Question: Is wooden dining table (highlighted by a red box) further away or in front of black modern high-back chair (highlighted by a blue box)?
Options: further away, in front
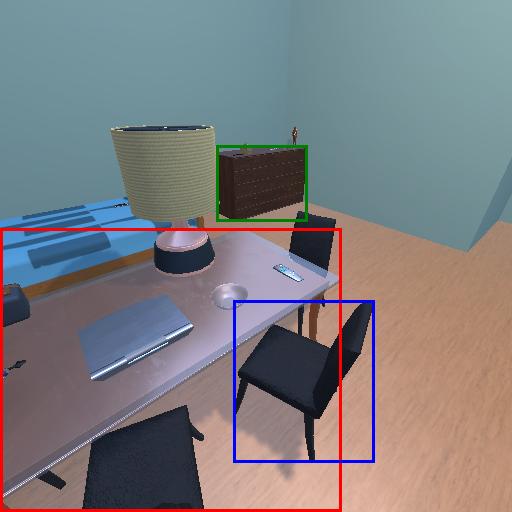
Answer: further away